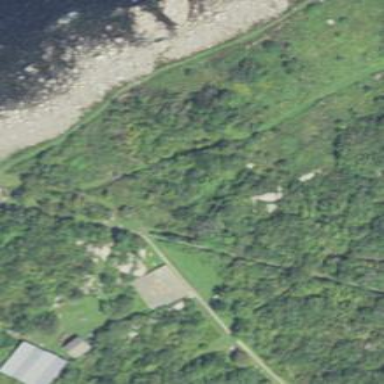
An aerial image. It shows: Historic narrow-gauge railway spur leading to lighthouse.